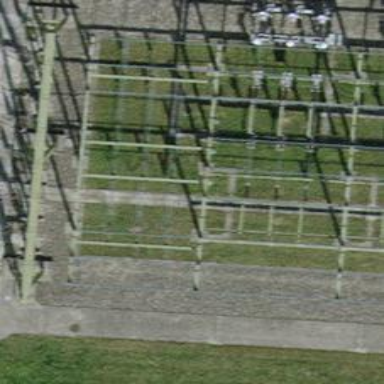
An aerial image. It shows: Switch used for power control.